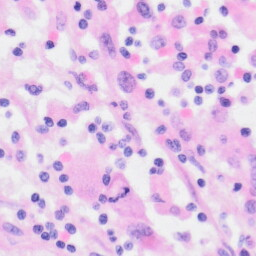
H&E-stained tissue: Kidney